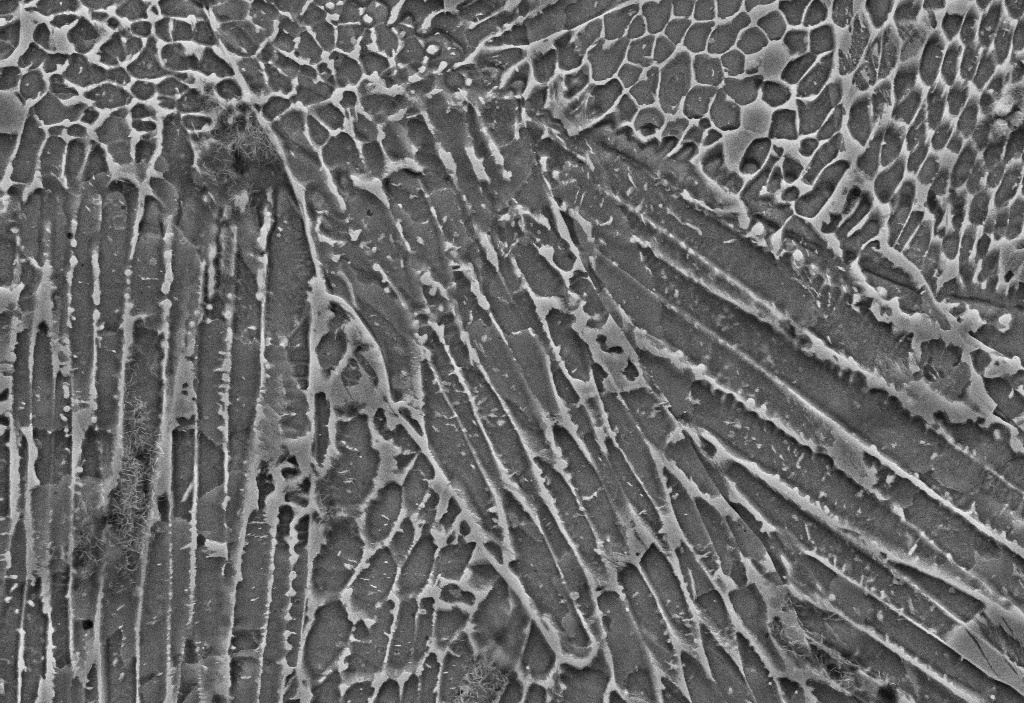
SEM micrograph, magnification: 10000x, scale bar: 1 µm
Phase areas (pixels) — Matrix: 242821; Austenite: 406342; Martensite/Austenite: 70709; Precipitate: 0; Defect: 0; total: 719872